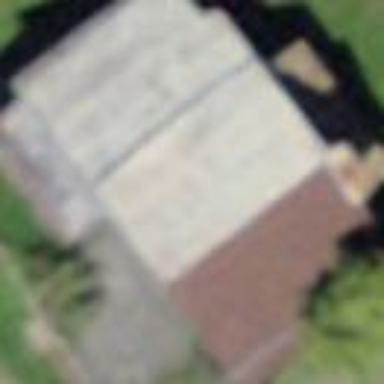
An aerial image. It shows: Barn.